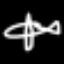
Label: airplane